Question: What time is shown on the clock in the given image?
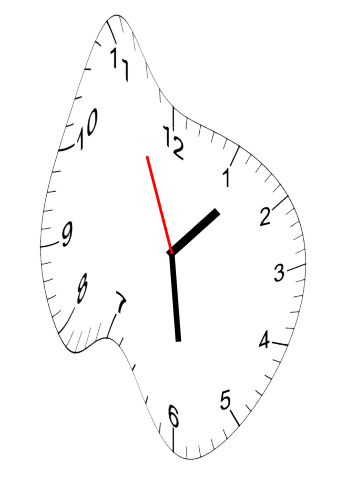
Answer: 01:28:56